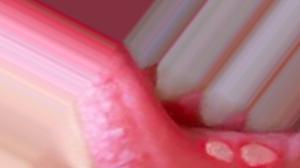
Condition: Mouth Ulcer